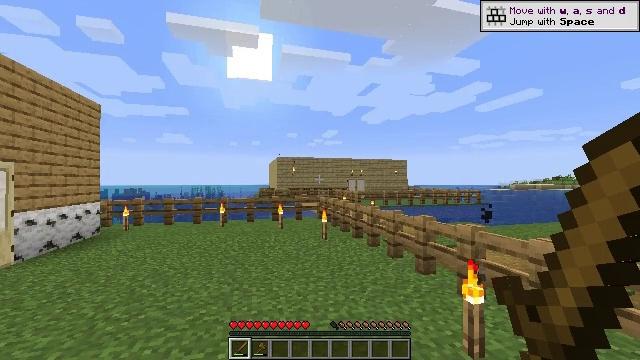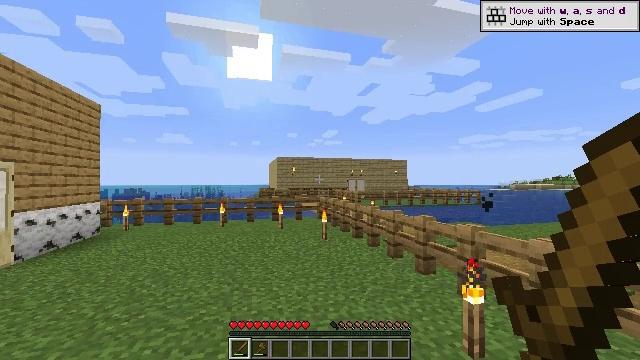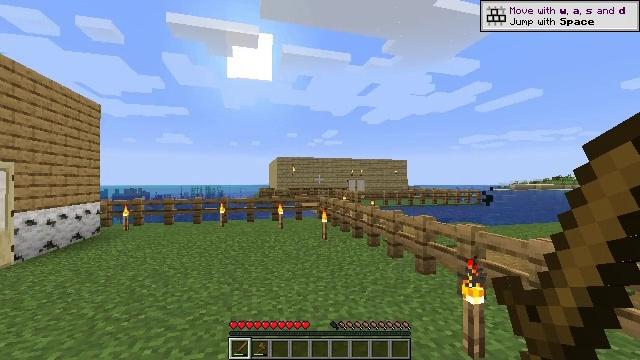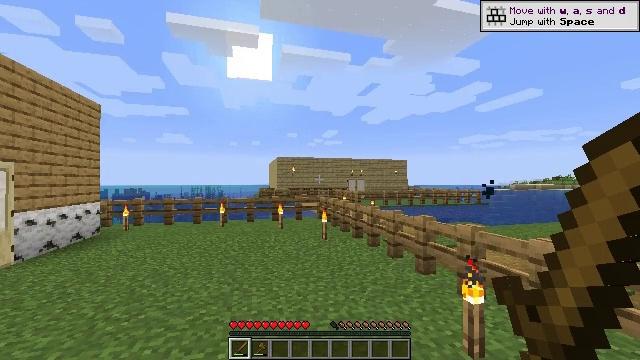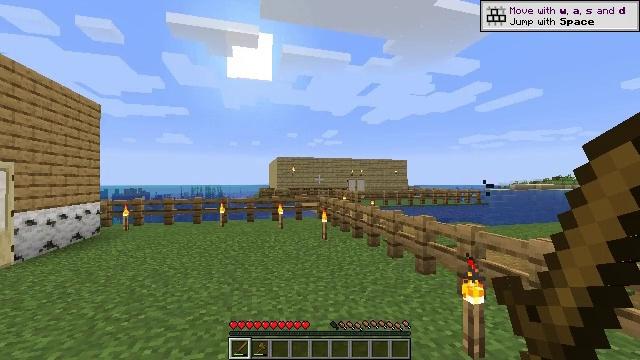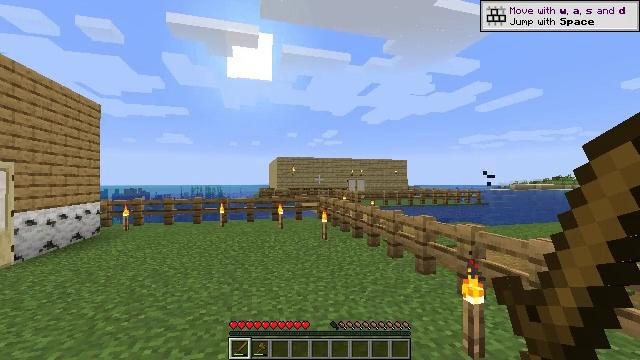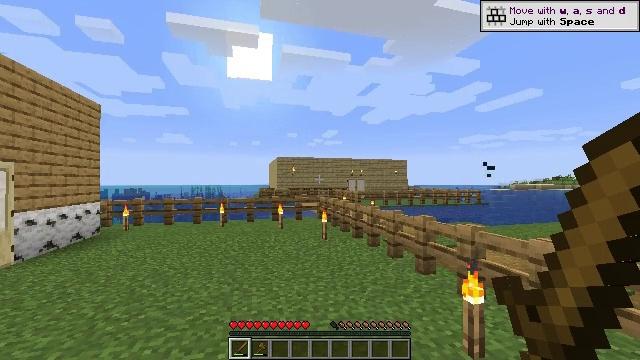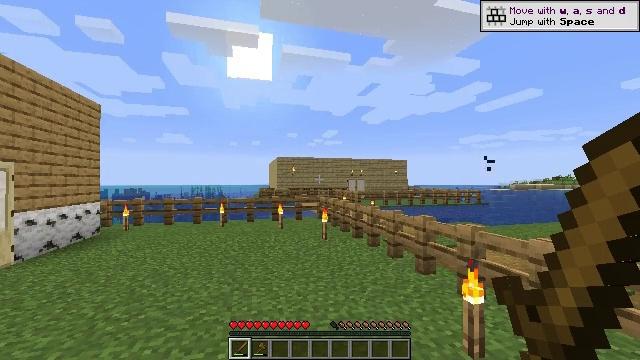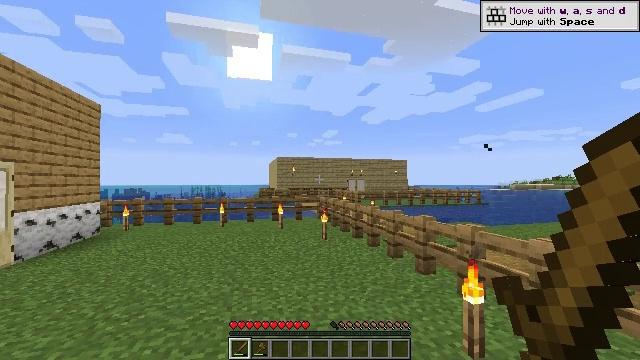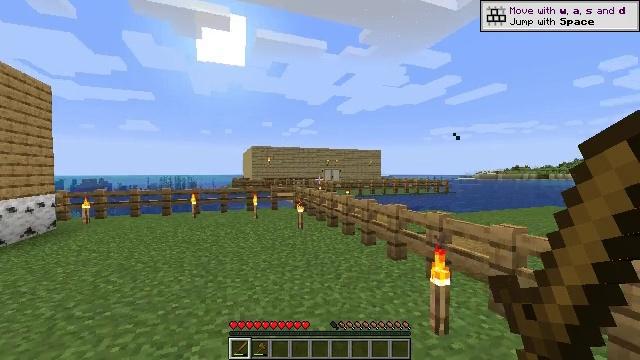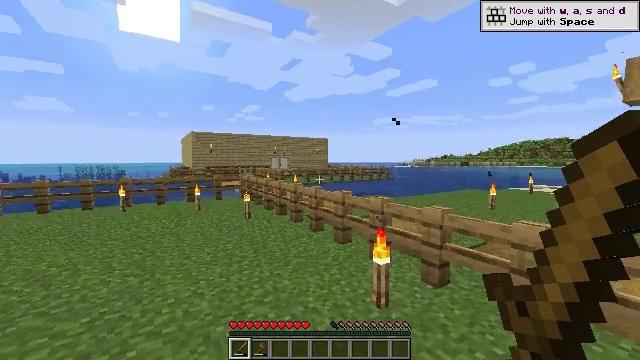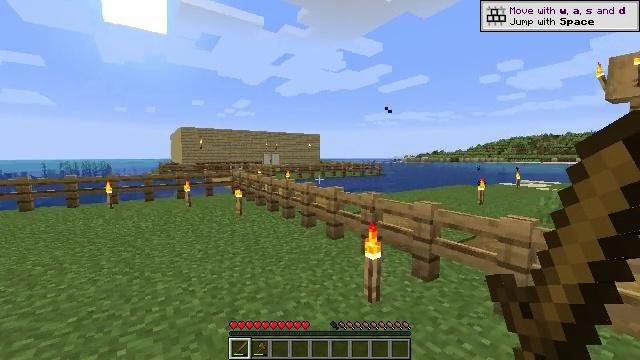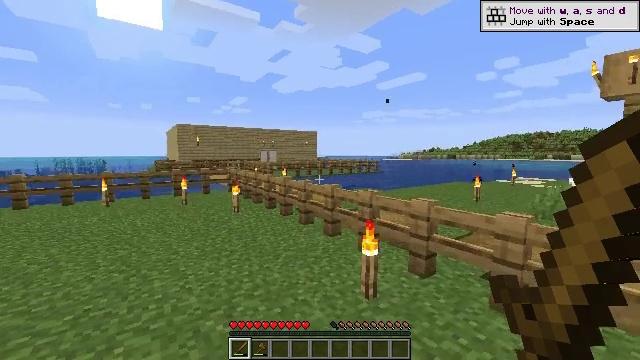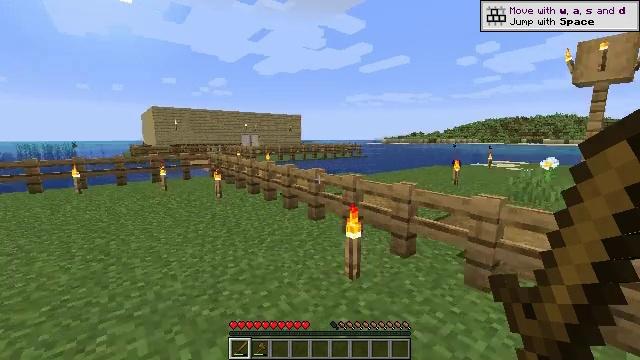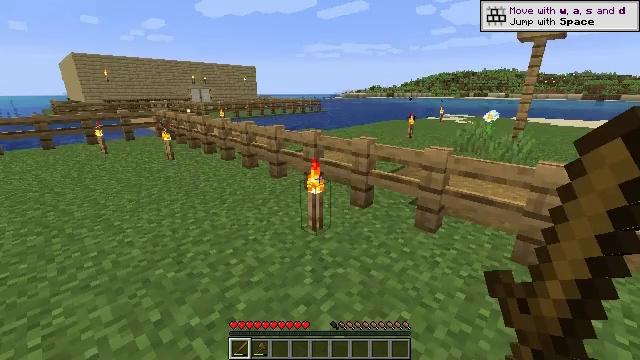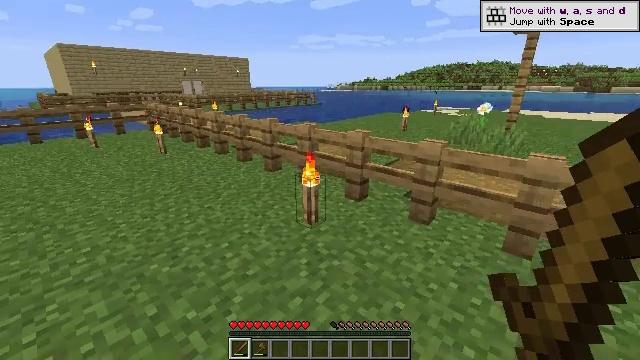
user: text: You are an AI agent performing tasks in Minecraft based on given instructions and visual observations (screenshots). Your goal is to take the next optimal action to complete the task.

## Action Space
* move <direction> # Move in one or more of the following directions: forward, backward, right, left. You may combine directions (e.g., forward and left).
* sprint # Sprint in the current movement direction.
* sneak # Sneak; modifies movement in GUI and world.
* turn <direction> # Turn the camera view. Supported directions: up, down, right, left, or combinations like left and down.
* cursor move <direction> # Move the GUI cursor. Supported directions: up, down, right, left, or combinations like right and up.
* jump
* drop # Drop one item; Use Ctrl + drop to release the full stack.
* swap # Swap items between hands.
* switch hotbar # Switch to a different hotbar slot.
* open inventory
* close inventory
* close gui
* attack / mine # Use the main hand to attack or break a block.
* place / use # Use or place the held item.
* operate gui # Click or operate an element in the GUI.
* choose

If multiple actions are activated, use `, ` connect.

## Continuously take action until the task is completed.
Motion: motion action
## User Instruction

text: Attack the hay block to get hay.
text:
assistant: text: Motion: no_op
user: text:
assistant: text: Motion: no_op
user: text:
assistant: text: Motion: no_op
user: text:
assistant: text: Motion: no_op
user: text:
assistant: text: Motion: no_op
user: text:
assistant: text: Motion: no_op
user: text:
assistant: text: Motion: no_op
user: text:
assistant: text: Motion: no_op
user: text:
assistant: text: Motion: turn right and down
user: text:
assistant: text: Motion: turn right and down
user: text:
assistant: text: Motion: turn right
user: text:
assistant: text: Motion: no_op
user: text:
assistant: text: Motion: turn right and down
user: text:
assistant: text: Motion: turn right and down
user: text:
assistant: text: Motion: turn right and down
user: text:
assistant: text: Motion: turn right and down
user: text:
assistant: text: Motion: turn right
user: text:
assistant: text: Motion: turn right
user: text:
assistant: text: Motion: turn right
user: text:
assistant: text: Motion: turn right and up
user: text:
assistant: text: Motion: no_op
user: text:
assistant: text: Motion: no_op
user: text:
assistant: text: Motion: no_op
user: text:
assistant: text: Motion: no_op
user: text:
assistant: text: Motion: no_op
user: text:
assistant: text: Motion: no_op
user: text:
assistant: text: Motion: no_op
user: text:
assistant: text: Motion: no_op
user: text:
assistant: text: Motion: no_op
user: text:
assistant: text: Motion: no_op